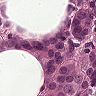
Metastatic tissue present: yes